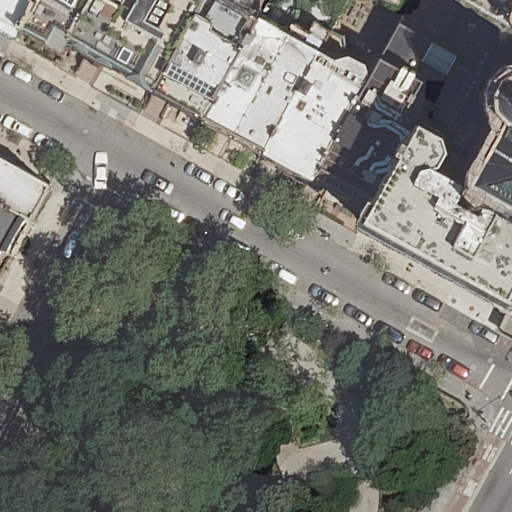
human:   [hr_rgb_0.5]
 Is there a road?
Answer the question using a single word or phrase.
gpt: yes

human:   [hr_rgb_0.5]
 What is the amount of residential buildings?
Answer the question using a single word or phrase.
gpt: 11

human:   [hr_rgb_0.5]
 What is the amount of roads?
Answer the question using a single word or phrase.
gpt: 13

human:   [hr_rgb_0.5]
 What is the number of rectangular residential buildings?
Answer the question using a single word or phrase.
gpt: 8

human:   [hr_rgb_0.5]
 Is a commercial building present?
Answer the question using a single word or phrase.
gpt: no

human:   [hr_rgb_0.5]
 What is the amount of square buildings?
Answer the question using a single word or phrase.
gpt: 0

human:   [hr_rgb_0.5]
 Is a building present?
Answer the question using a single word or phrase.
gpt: yes

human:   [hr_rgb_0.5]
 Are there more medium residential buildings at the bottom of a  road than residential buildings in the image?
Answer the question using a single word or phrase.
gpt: no

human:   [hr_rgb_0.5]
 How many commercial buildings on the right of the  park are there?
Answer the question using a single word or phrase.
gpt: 0

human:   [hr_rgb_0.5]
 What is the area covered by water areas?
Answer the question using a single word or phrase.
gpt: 0m2

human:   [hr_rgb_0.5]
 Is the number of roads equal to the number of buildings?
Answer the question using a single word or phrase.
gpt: no

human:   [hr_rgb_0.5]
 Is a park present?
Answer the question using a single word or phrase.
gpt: yes

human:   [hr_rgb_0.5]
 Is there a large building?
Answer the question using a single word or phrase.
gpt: no

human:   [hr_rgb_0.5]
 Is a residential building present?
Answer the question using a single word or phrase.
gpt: yes

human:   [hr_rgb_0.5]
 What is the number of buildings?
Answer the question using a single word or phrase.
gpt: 11

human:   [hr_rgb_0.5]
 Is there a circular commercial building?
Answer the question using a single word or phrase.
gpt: no

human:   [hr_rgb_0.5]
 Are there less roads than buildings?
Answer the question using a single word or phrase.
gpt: no

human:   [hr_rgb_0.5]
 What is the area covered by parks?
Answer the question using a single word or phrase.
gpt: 6271m2

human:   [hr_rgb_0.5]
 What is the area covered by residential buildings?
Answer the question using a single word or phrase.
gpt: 2288m2

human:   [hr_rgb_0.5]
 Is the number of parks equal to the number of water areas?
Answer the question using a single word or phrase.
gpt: no

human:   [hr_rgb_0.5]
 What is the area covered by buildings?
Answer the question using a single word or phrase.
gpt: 2288m2

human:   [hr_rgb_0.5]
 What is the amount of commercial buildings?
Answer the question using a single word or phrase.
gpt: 0

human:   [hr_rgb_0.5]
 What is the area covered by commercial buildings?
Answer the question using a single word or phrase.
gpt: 0m2

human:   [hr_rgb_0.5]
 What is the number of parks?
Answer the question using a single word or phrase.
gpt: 1

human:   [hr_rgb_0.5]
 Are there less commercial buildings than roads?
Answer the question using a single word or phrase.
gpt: yes

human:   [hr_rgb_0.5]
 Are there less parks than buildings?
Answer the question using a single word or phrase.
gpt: yes

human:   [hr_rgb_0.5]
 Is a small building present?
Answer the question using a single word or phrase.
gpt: yes

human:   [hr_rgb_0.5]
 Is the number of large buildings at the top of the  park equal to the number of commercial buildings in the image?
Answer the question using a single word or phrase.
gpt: yes

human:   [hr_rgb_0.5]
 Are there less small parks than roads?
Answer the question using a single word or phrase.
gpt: yes

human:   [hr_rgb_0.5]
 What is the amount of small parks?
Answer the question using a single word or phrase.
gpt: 0

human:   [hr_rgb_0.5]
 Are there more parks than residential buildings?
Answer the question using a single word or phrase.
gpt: no

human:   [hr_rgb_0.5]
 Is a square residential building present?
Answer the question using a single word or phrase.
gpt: no

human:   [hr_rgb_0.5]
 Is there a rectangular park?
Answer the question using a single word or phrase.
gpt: yes

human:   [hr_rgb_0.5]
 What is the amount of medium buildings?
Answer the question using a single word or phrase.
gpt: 7

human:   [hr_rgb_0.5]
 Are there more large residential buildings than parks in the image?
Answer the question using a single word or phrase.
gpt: no

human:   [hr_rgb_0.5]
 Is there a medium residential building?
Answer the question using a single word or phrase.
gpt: yes

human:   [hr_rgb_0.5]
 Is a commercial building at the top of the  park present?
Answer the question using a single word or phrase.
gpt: no

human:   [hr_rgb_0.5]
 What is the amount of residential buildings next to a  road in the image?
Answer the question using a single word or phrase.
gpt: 11

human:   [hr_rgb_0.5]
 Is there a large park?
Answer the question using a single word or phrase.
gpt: yes

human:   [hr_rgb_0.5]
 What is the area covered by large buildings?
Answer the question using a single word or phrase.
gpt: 0m2

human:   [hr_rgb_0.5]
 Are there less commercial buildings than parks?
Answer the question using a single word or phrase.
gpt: yes

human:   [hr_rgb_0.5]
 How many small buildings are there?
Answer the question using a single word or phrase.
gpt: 4

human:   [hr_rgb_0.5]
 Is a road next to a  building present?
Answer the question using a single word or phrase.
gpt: yes

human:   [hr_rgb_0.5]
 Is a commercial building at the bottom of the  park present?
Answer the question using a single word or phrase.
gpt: no

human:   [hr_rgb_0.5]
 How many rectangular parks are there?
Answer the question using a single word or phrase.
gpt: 1

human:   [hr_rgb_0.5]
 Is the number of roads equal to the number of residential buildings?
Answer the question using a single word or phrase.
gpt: no

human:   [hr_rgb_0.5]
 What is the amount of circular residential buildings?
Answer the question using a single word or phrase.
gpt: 0

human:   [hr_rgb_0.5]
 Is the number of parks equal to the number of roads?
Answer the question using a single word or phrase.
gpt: no

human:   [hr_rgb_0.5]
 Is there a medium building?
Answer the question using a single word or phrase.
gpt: yes

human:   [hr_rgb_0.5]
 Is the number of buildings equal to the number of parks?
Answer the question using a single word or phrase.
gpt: no

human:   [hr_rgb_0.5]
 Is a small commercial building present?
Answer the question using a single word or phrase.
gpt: no

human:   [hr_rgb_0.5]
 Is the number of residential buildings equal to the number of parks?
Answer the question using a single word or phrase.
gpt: no

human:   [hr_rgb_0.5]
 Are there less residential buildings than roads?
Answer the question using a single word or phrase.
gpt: yes

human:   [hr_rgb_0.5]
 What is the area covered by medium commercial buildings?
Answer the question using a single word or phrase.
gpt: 0m2

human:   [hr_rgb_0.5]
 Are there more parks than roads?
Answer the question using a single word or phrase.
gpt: no

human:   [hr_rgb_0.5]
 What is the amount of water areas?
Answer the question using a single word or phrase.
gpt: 0

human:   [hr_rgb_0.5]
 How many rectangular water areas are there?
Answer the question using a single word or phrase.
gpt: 0

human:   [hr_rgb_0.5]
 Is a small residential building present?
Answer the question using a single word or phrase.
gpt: yes

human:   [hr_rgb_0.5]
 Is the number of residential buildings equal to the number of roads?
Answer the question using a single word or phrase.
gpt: no

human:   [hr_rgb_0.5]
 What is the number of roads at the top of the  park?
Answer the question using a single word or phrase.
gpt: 13

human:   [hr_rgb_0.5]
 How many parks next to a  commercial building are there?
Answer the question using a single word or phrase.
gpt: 0

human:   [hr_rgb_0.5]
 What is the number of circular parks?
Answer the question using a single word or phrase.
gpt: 0

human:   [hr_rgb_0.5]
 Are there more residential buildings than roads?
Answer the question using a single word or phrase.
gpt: no

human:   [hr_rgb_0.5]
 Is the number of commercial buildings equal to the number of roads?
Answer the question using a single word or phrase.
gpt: no